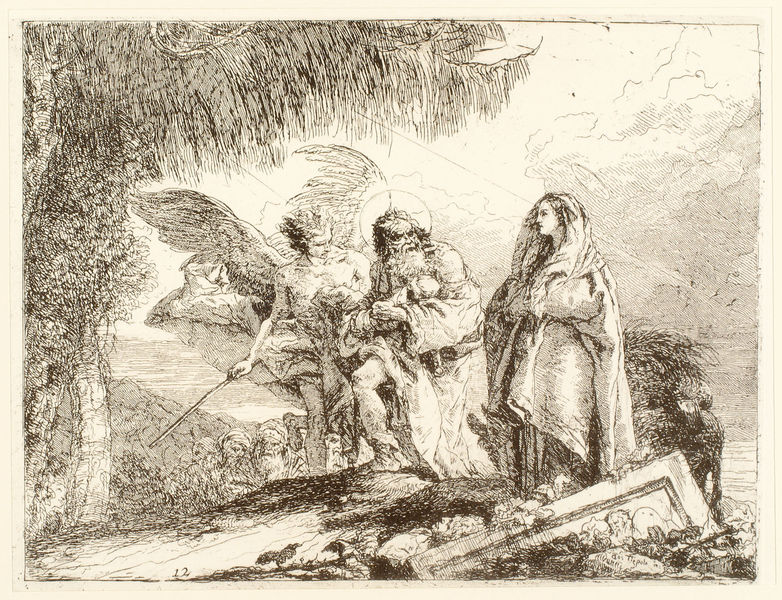
Titel: Die Flucht nach Ägypten
Künstler: Domenico Giovanni Tiepolo
Institution: Berlin, Kupferstichkabinett
Schlagwörter: baum, berg, flügel, fuß, gott, himmel, mann, umhang, weiß, wolken, frau, schwarz, zeichnung, weg, alt, bart, baumstamm, stamm, vögel, wind, pfad, sonne, mantel, kind, mutter, paar, blatt, stock, engel, beine, bein, baby, sturm, palme, platte, flucht, druck, radierung, schwarzweiß, schwert, heiligenschein, jesus, heilig, maria, josef, ägypten, gabriel, engelsflügel, fürhen, heiliget